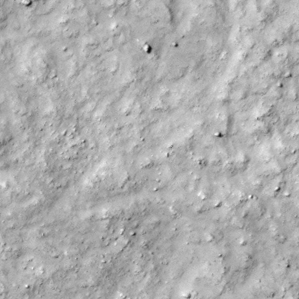
Label: non_frost